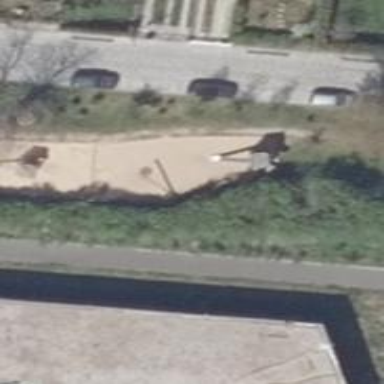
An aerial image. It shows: Playground with basket swing.